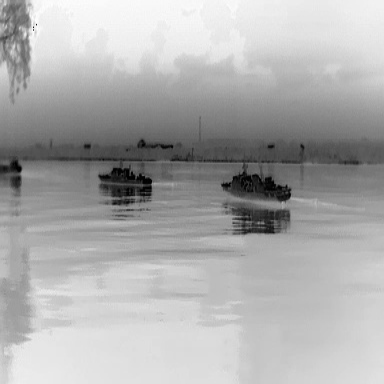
There are three objects shown in the infrared image, including two warships, and a liner.